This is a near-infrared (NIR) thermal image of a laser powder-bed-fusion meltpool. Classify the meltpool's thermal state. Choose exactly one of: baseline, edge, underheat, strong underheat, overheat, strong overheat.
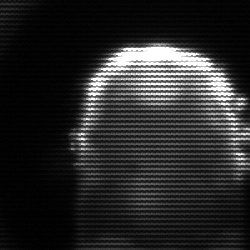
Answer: baseline